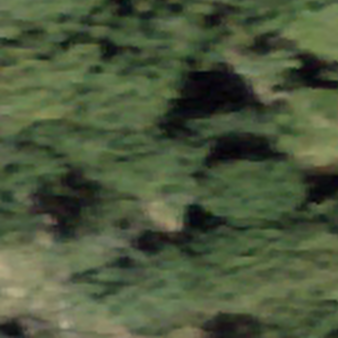
Label: other